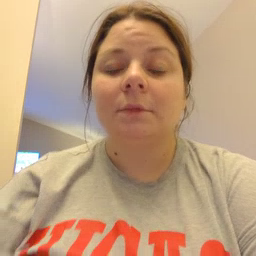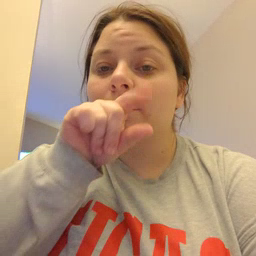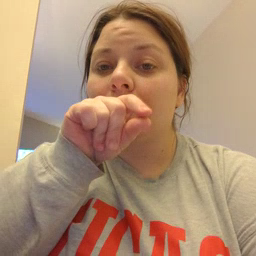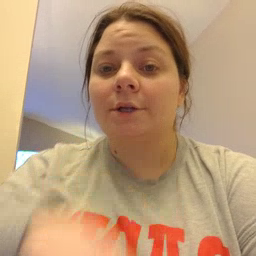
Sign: bird